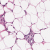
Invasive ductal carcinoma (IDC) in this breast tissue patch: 0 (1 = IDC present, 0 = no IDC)